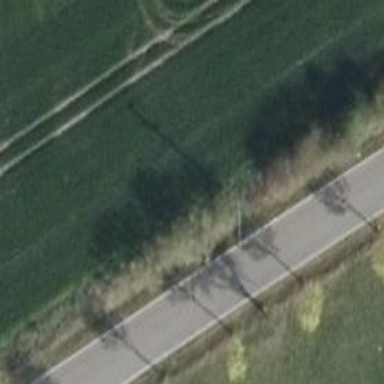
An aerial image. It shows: Minor power line.